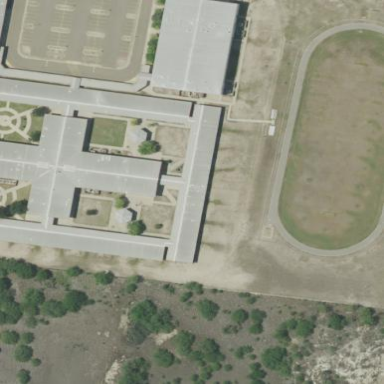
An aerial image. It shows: School.